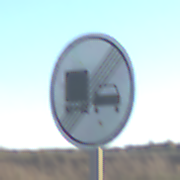
Verkehrszeichen: EndeUeberholverbotKraftfahrzeuge
Umgebung: Outdoor, Nature
Tageszeit: MorningAfternoon
Wetter: Clear
Licht: Natural
Jahreszeit: Autumn
Kontrast: HighContrast